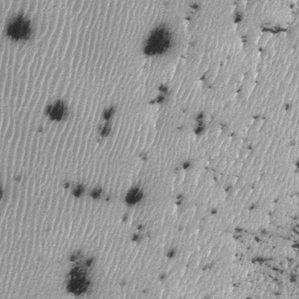
Label: frost